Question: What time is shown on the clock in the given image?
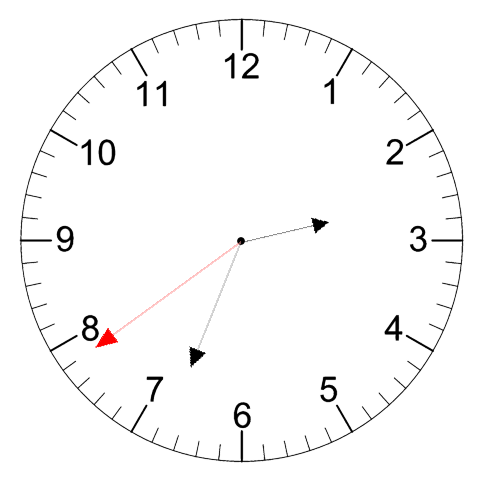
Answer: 02:33:39